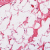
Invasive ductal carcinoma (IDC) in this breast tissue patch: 0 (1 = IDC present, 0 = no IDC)